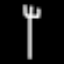
Label: fork